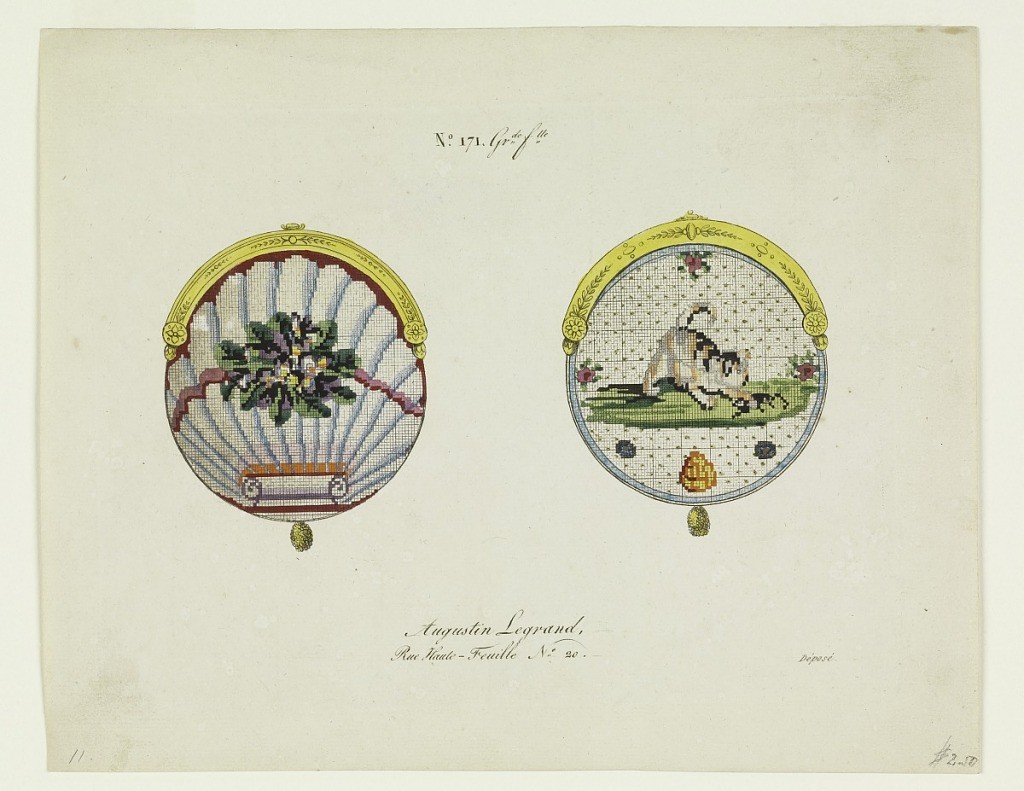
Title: Drawing
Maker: Augustin Legrand
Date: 19th century
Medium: Brush and gouache on pre-printed squared laid paper
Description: Left, rounded shell form to which a bouquet of blue and purple flowers is attached with pink ribbon; above, a gold frame and below, circular gold tassel. Right, image of a dog wagging its tail trapping a small dark animal on green grass with floral details; above, gold frame and below, circular gold tassel.